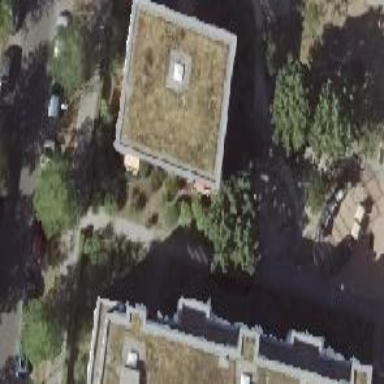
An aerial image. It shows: Building with apartments and flat roof.